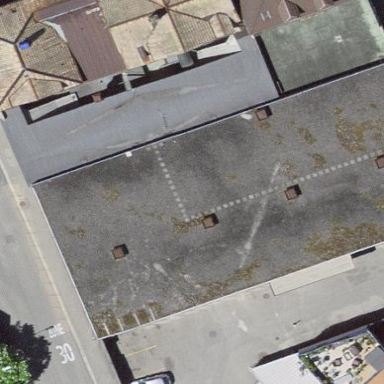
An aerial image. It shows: Industrial building.